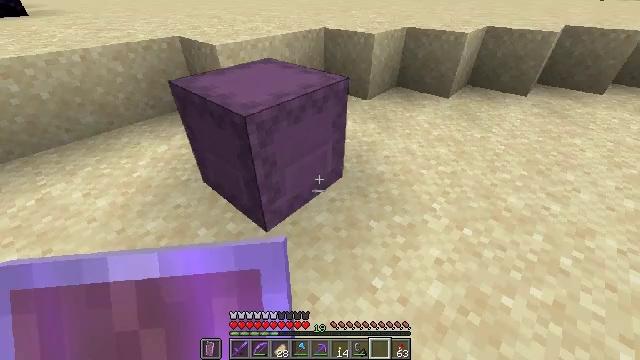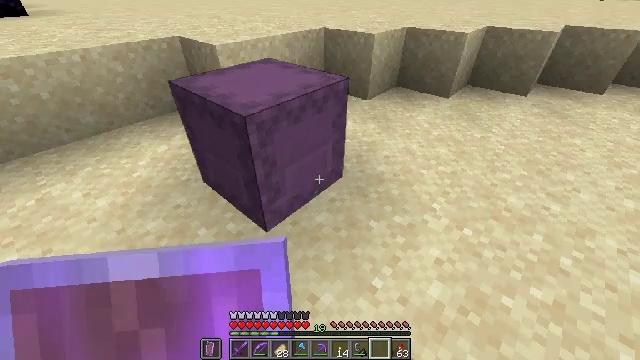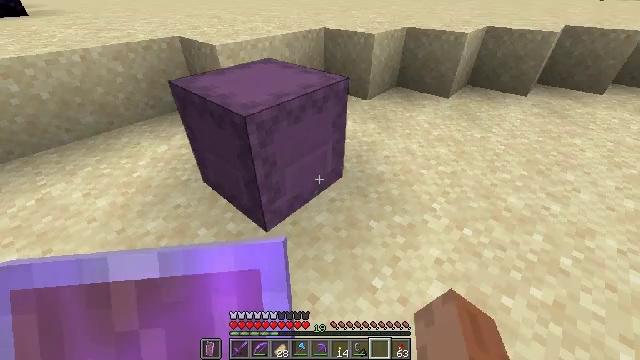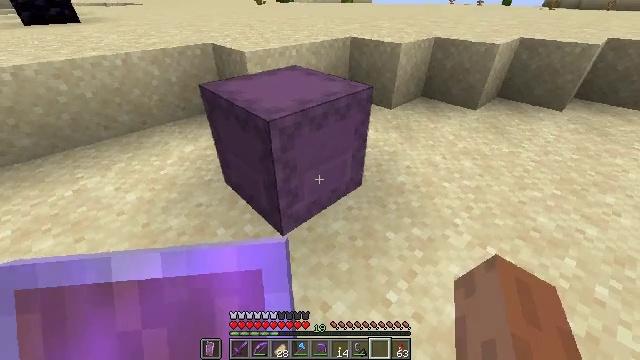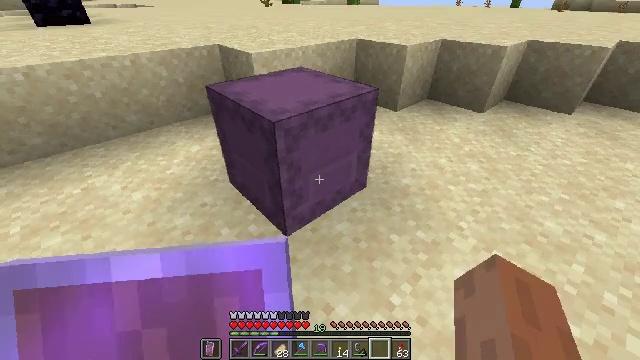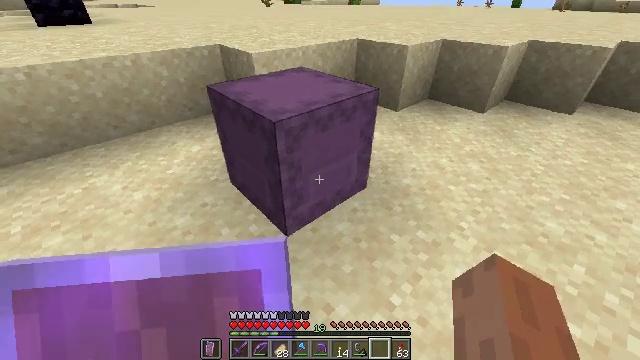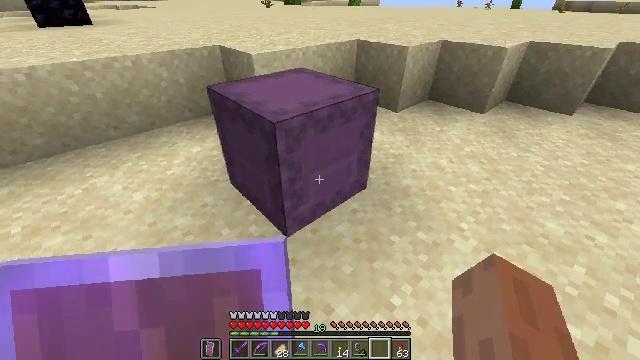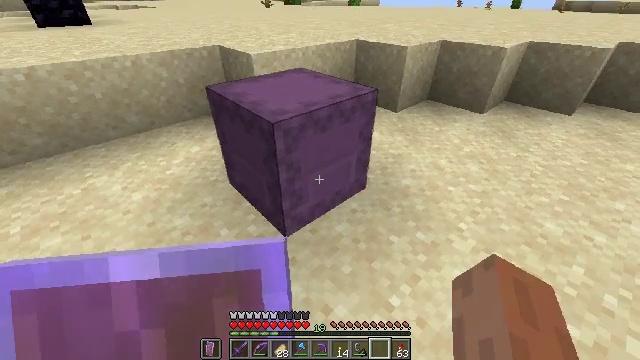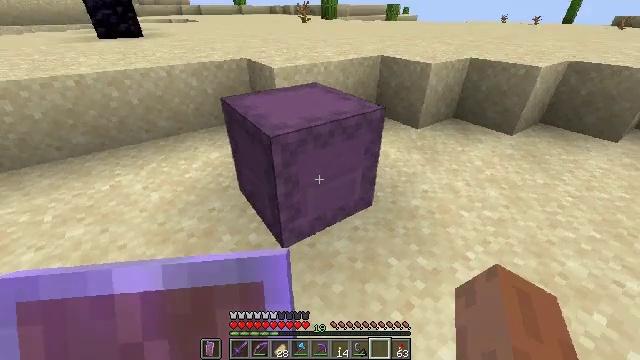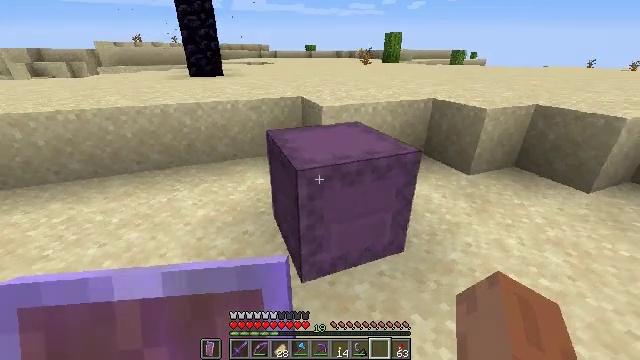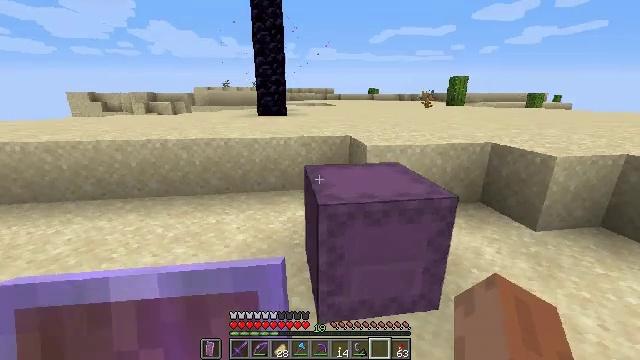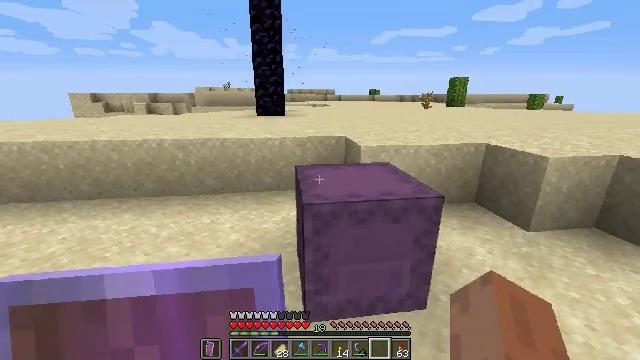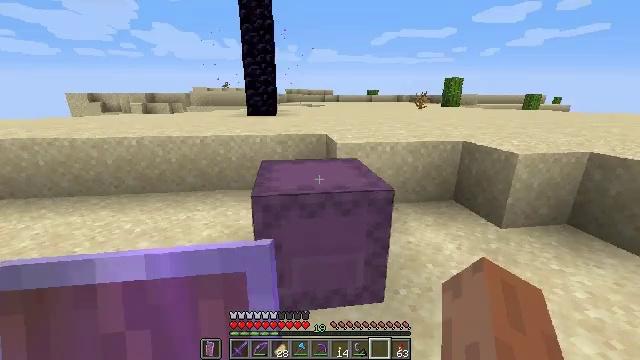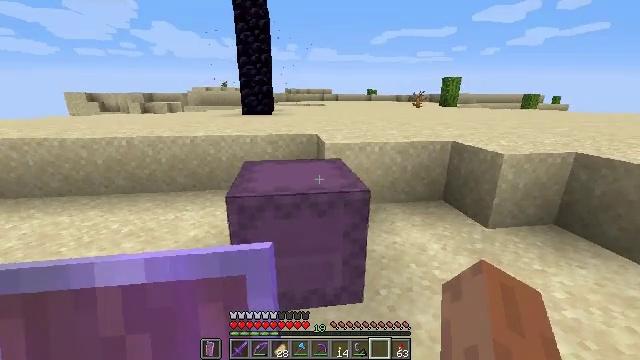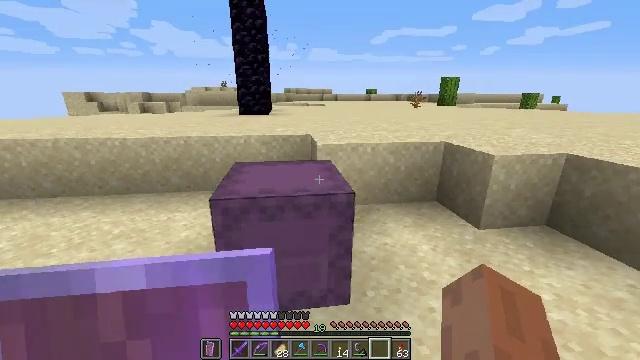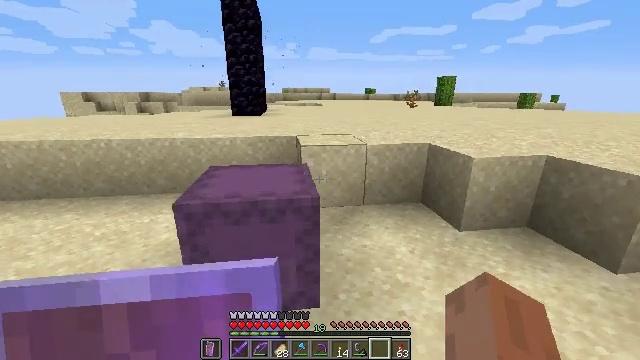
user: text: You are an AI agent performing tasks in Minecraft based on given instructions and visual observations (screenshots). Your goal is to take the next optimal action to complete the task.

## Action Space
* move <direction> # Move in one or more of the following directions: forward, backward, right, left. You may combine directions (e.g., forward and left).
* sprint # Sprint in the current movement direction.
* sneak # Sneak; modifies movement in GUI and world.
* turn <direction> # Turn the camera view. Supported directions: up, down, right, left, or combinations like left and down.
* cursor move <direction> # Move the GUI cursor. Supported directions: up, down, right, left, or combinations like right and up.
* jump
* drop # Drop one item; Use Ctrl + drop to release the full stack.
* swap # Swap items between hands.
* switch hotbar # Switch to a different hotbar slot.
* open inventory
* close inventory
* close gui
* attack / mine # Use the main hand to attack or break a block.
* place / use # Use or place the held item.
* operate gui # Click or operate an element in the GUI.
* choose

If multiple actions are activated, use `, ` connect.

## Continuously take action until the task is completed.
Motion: motion action
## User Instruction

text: Attack the ground to gather sand.
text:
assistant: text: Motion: no_op
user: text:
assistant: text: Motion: no_op
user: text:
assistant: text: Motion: turn left and up
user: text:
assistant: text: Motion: turn left
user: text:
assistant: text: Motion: no_op
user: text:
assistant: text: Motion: no_op
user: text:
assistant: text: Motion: move right
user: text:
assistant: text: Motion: move right, turn left and up
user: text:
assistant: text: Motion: move right, turn left and up
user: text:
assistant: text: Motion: move right, turn left and up
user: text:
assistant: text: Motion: move right
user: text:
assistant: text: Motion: move right
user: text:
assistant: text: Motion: move right
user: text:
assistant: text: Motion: move right
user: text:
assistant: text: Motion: move right
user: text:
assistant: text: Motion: move right
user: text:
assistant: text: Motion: move right
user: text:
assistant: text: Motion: no_op
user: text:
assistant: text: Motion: no_op
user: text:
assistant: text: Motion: open inventory
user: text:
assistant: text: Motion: open inventory
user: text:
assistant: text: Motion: turn right, open inventory
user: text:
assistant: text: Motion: turn right and down
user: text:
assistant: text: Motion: turn right and down
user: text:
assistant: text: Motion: turn right and down
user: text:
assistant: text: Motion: turn right
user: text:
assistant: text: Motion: sneak, turn right
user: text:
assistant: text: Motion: sneak, turn down
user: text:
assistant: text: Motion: sneak, turn down
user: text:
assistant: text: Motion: sneak